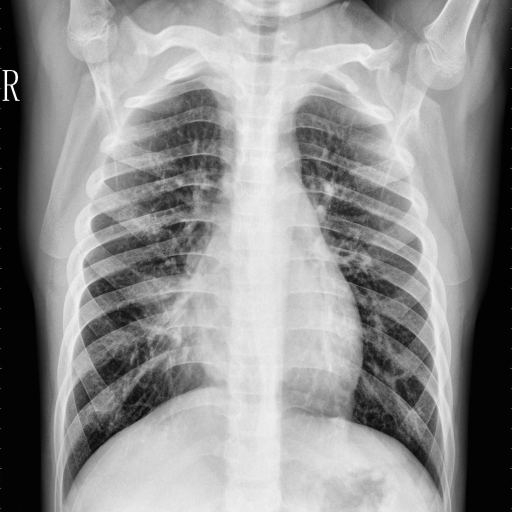
Finding: PNEUMONIA